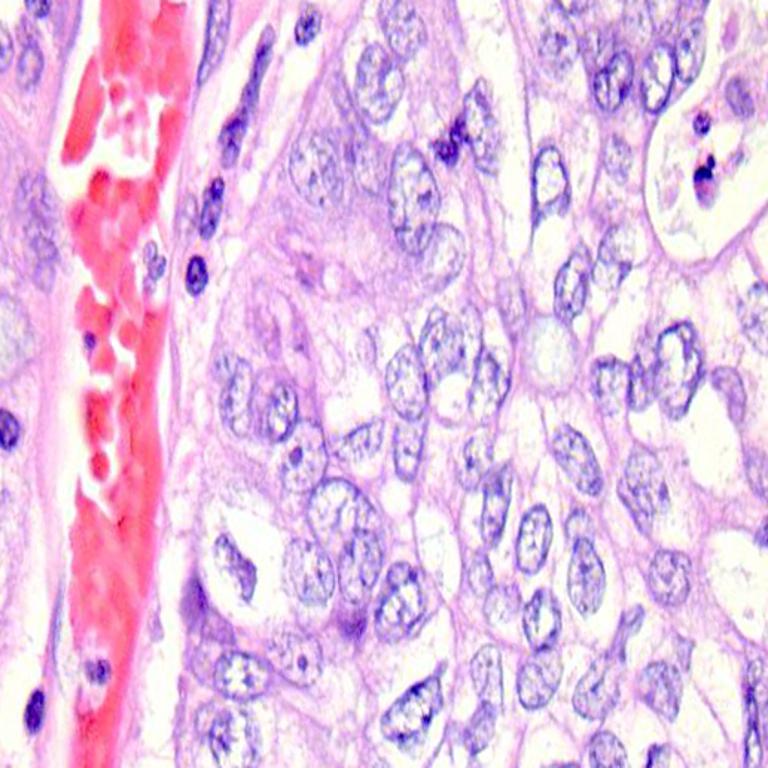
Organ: colon
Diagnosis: adenocarcinomas